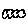
Label: cloud